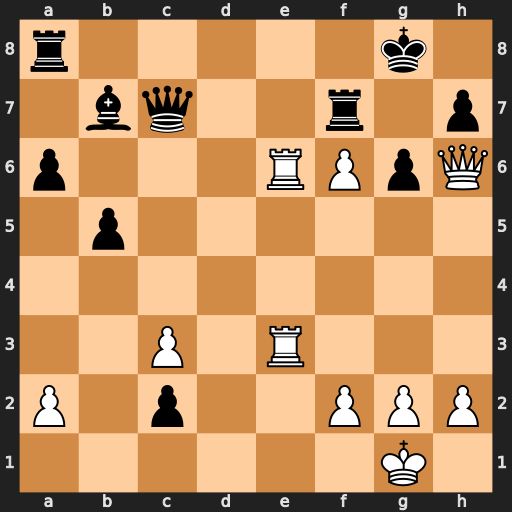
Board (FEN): r5k1/1bq2r1p/p3RPpQ/1p6/8/2P1R3/P1p2PPP/6K1
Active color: w
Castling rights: -
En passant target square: -
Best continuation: Re8+ Rxe8 Rxe8+ Rf8 Qxf8#